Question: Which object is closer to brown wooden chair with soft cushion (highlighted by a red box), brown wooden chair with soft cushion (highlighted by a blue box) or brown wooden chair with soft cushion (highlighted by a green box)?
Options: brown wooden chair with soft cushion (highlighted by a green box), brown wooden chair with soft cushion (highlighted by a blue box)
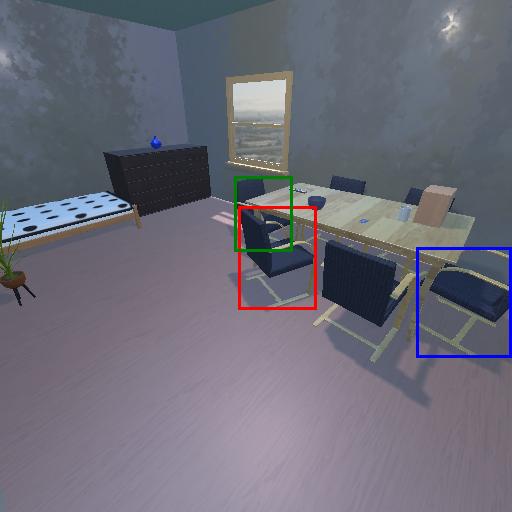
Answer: brown wooden chair with soft cushion (highlighted by a green box)